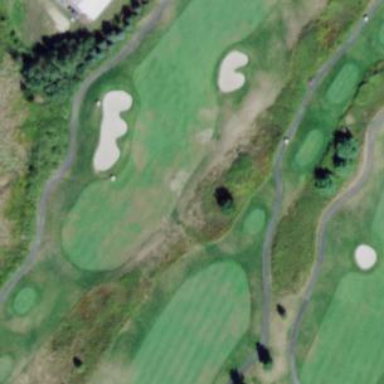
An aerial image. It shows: Area with grass used as rough in golf course.